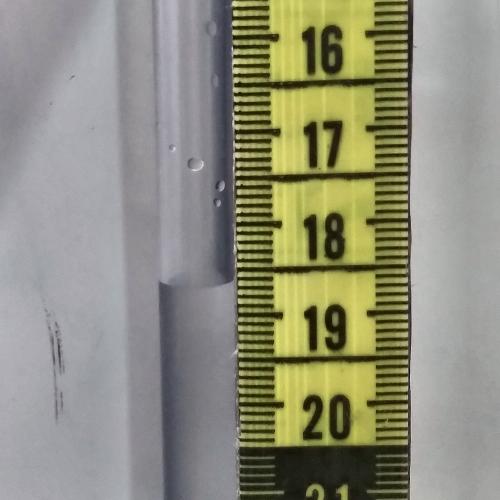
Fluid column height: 18.6 cm